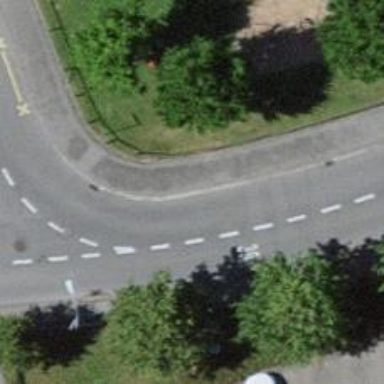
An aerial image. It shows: Kerb barrier.